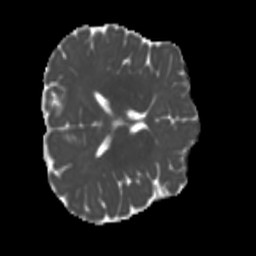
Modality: MD
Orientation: axial
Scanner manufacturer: siemens
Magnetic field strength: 3 T
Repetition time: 4 s
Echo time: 0.0594 s